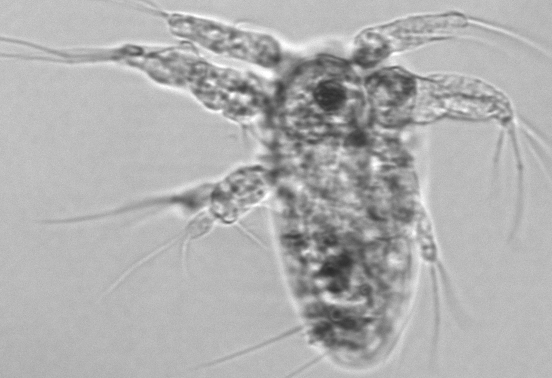
Label: Copepod_nauplii